Chest X-ray:
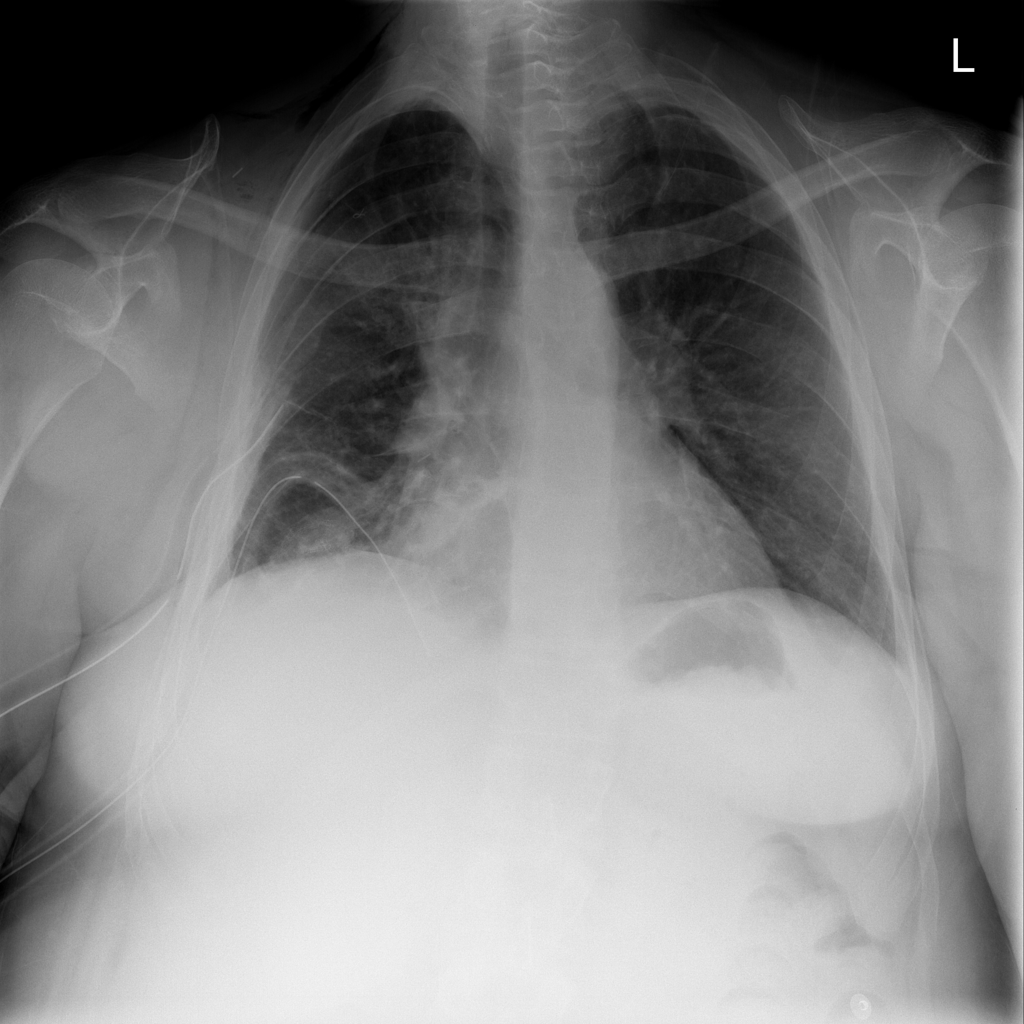
Findings: Consolidation
No abnormal finding: no